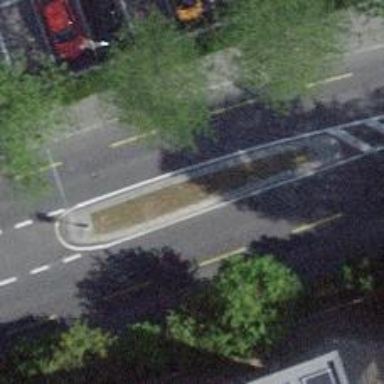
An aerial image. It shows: Primary highway with dedicated lane for cyclists.